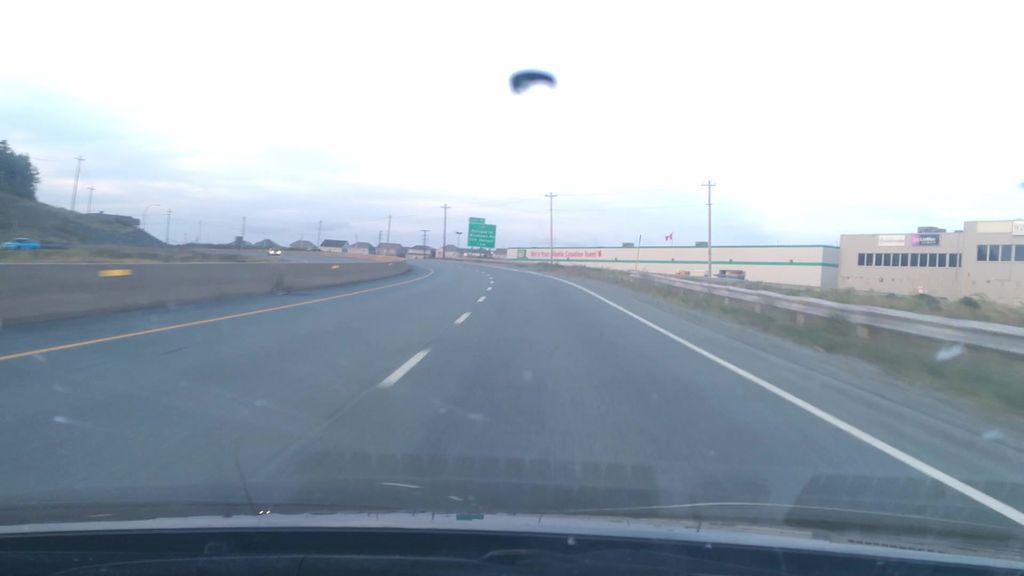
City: halifax